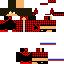
A male human skin with dark skin, wearing brown long hair dressed in a red hoodie and red pants, featuring a closed mouth.